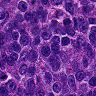
Metastatic tissue present: yes